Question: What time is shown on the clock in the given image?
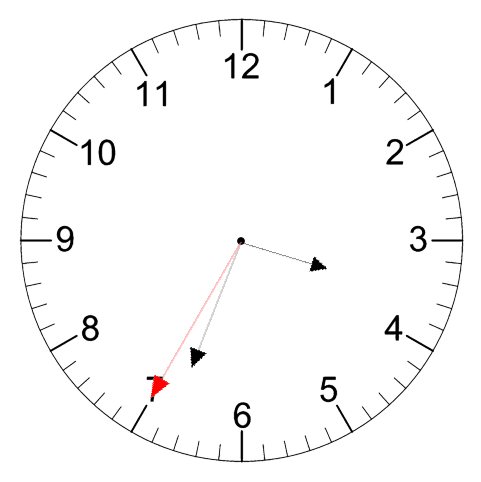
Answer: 03:33:35